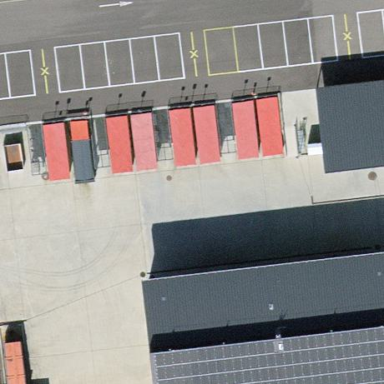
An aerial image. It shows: Recycling center that accepts scrap metal.